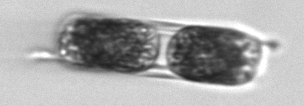
Label: Hemiaulus